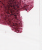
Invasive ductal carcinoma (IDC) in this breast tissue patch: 0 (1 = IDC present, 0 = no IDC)